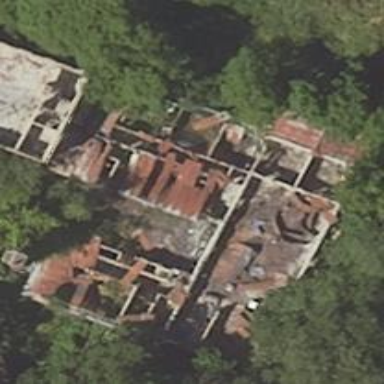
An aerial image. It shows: Ruins of building.